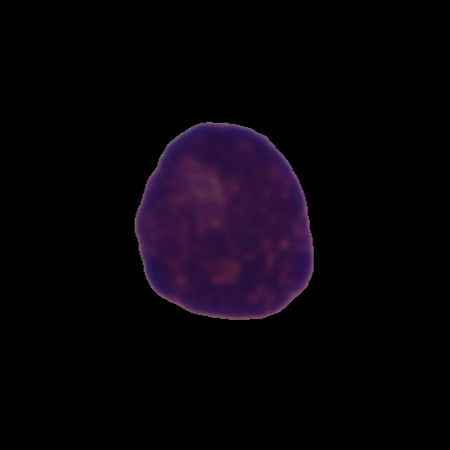
Label: cancer